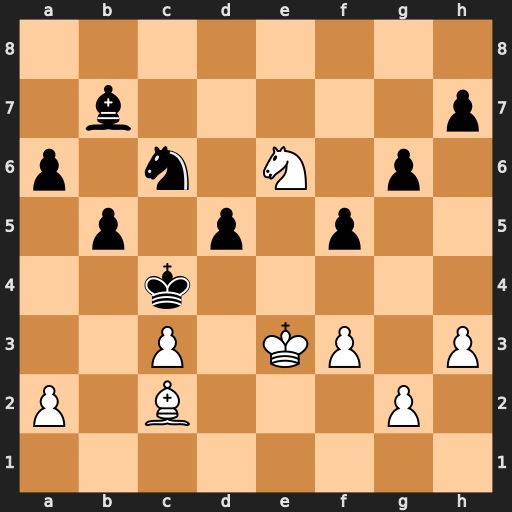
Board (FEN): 8/1b5p/p1n1N1p1/1p1p1p2/2k5/2P1KP1P/P1B3P1/8
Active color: w
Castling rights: -
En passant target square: -
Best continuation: Kd2 b4 Bd3#